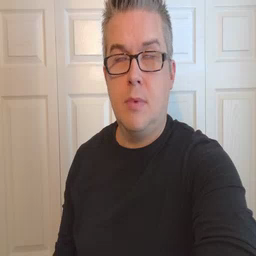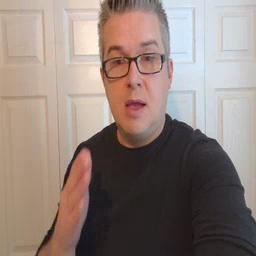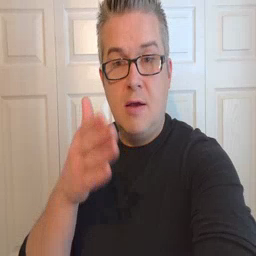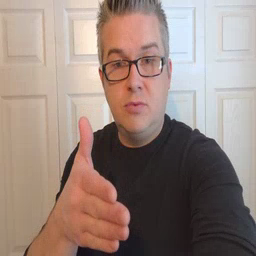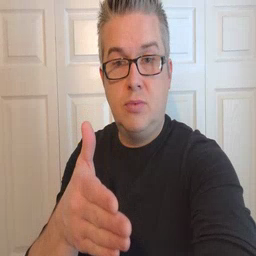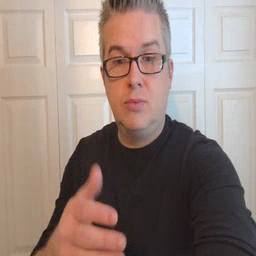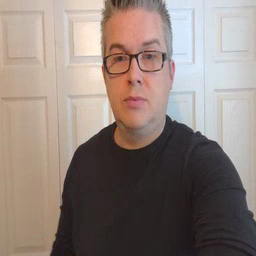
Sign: after